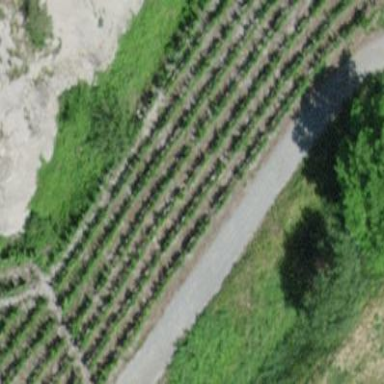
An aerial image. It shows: Vineyard growing grapes.